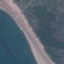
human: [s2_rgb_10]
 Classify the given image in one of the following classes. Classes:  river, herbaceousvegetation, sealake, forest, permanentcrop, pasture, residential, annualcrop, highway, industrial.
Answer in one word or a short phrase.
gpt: River